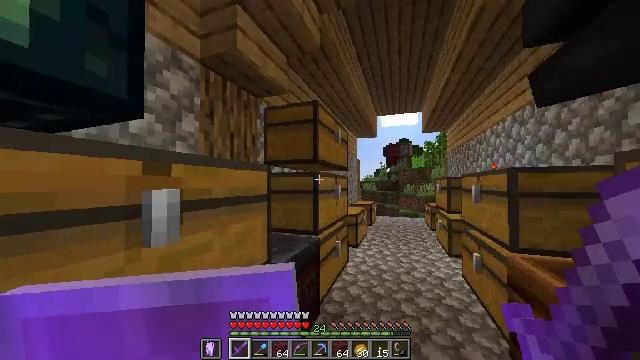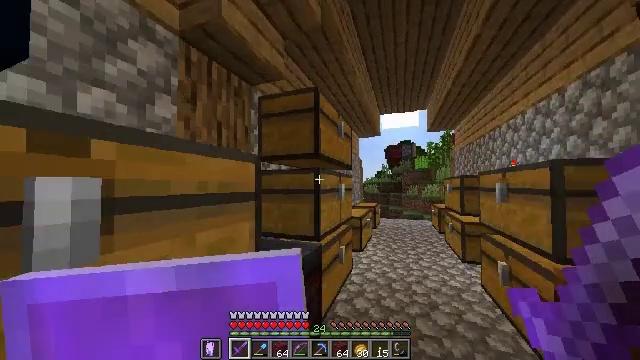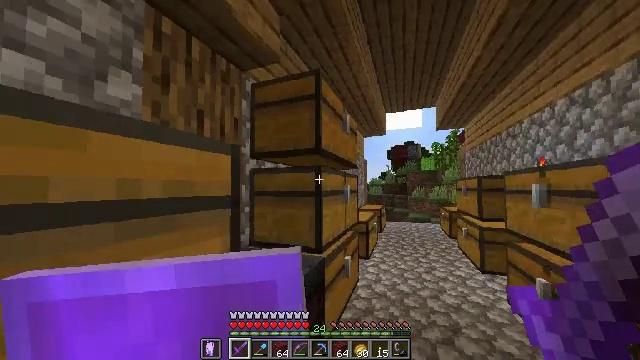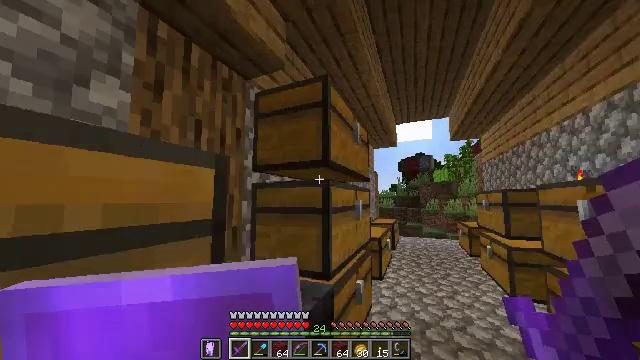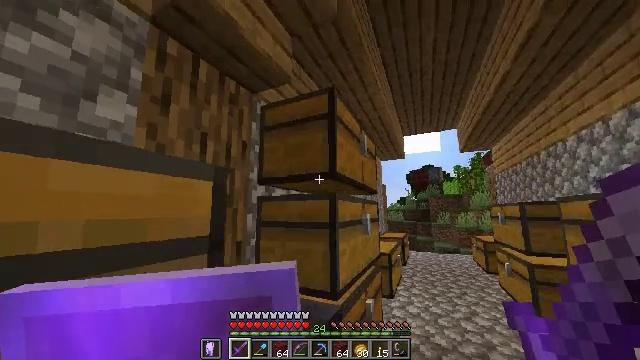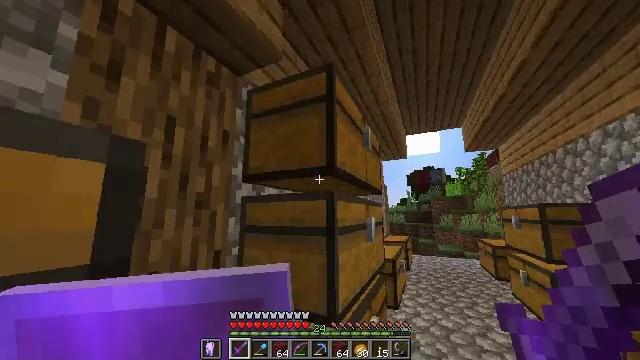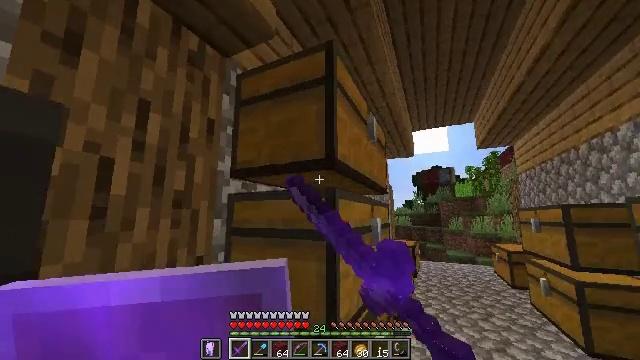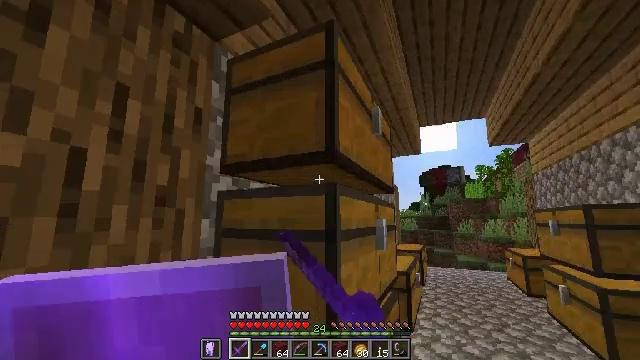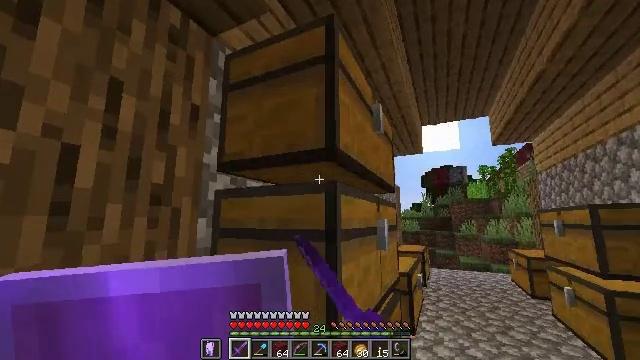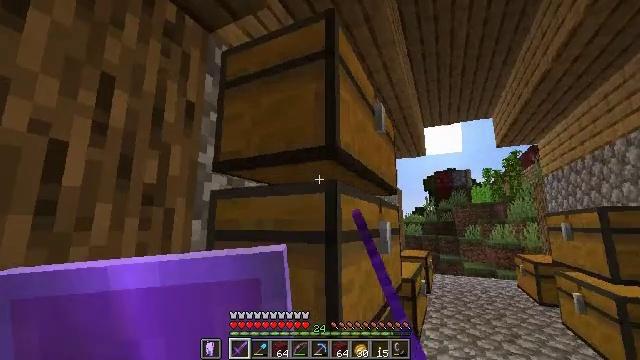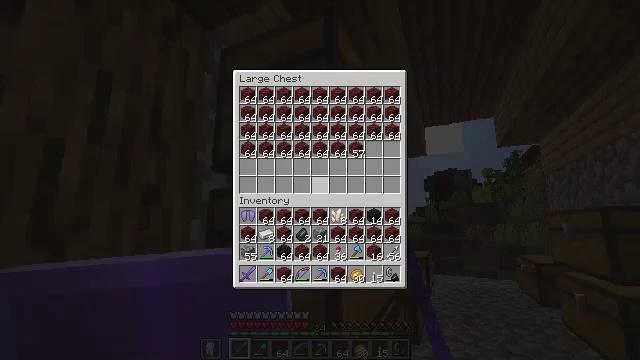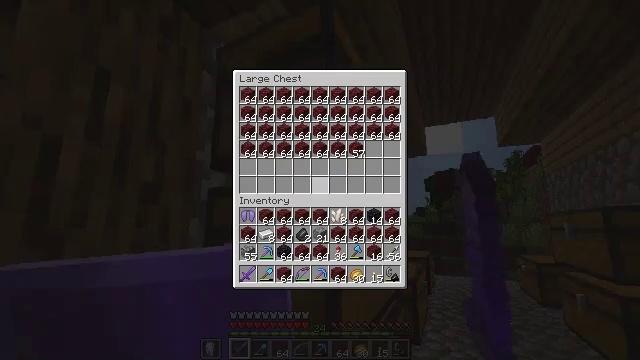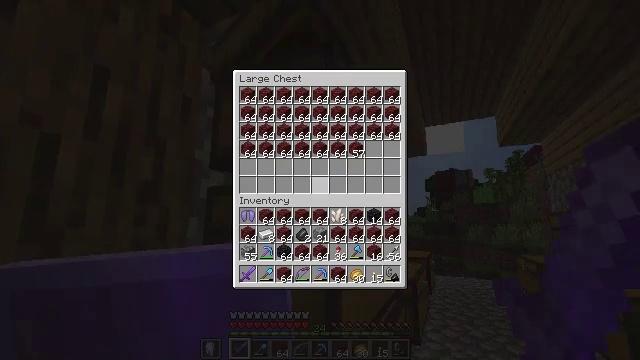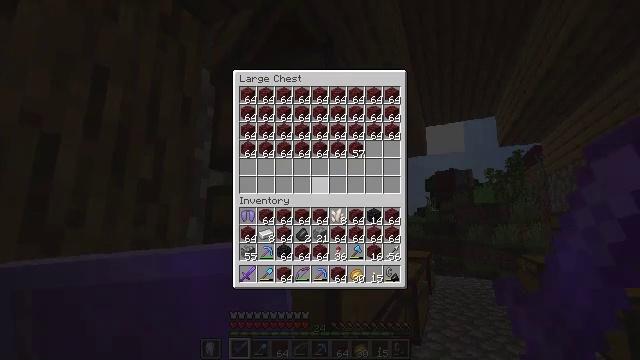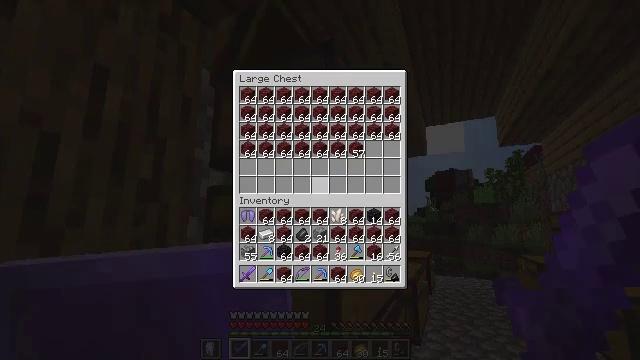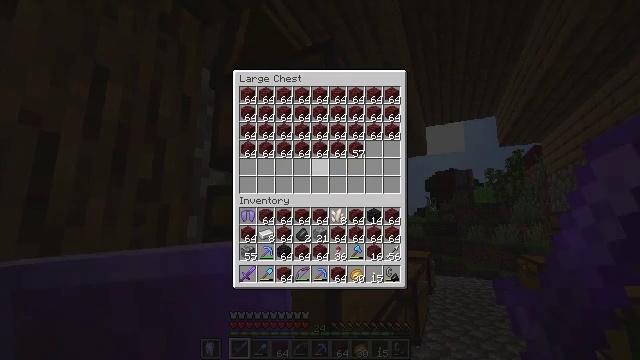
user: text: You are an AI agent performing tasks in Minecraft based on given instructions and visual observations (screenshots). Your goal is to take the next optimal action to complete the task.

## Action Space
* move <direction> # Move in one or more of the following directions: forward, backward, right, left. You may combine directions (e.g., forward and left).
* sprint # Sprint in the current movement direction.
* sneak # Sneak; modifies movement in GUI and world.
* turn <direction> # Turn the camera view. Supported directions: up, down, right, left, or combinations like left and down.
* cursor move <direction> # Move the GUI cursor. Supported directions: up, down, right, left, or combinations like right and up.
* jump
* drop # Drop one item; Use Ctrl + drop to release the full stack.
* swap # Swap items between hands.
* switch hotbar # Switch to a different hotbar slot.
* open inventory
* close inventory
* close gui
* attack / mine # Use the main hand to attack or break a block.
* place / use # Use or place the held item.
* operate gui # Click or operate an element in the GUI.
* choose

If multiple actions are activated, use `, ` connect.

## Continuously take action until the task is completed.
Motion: motion action
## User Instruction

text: Produce netherite scrap by smelting ancient debris.
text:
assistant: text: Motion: move forward
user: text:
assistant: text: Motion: move forward
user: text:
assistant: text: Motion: move forward, turn left and up
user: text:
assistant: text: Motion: move forward, turn left and up
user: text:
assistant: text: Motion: use / place
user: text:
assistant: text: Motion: use / place
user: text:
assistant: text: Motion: use / place
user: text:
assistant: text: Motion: use / place
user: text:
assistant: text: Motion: no_op
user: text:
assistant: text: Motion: open gui
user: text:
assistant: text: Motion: no_op
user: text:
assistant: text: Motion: no_op
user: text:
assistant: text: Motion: no_op
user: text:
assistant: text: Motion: no_op
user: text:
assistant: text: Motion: no_op
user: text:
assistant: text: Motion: no_op
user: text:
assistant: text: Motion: no_op
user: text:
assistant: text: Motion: no_op
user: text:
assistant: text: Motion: no_op
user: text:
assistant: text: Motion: no_op
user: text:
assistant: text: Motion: cursor move right and down
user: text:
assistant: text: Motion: cursor move right and down
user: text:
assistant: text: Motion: cursor move down
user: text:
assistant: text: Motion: no_op
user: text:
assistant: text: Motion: no_op
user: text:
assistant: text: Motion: no_op
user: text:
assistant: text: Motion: no_op
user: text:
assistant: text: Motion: no_op
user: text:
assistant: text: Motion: no_op
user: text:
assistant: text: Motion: no_op